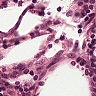
Metastatic tissue present: no